Question: I'm trying run a python script in Eclipse 3.8.1 but I keep getting the error message:
'''
IOError: [Errno 2] No such file or directory
'''
The problem occurs in a code line:
'''
train_labels = np.loadtxt("./examples/data/class_train.labels")
'''
Here is a screenshot of my project:

It seems the relative path starts from the location of the script itself, whereas I would want the relative path start from the root directory of the project, that is the RLScore-folder as you can see in the image.
How do I configure this?
P.S. I wouldn't want to edit the code, because this is not my own code and I would need to do the editing into many other files in the distribution.
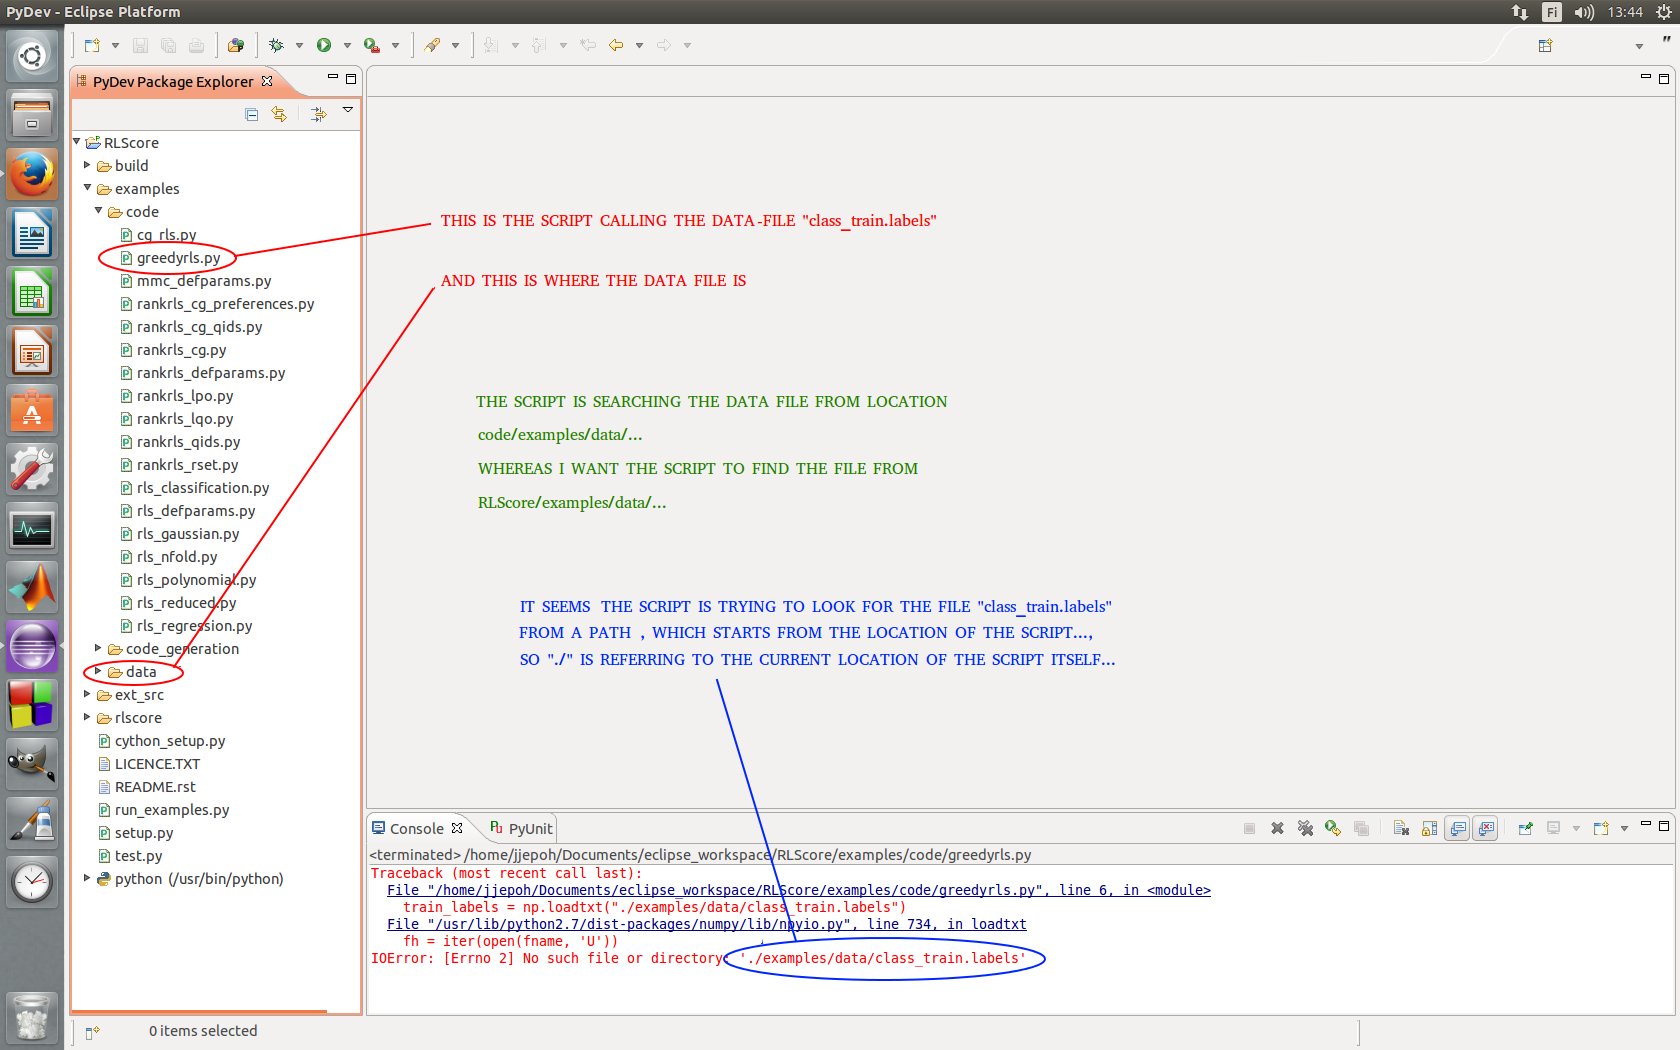
Answer: try :
'''
train_labels = np.loadtxt("../data/class_train.labels")
'''